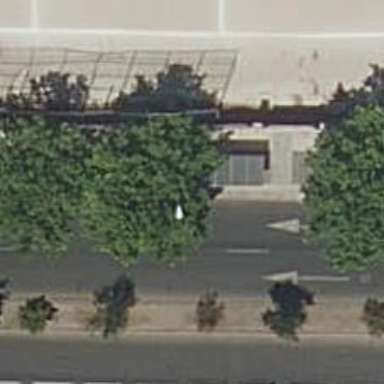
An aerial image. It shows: Bus stop with platform for public transport.